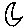
Label: moon